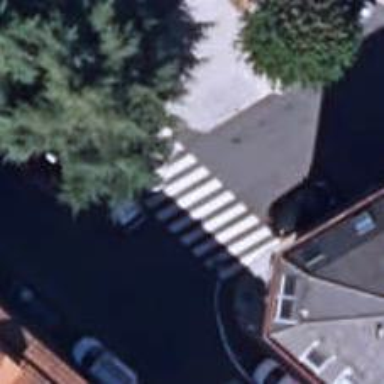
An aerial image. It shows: Marked crossing with traffic calming table.